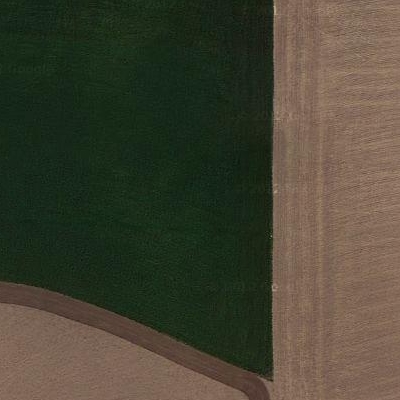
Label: bField